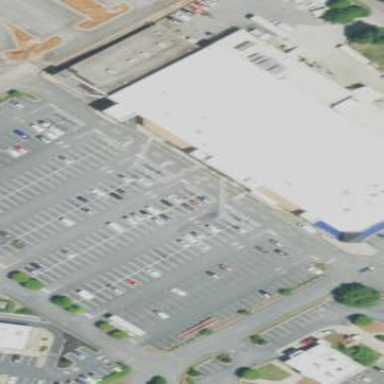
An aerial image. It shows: Retail building housing supermarket.